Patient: sex F, age 39
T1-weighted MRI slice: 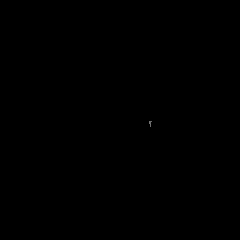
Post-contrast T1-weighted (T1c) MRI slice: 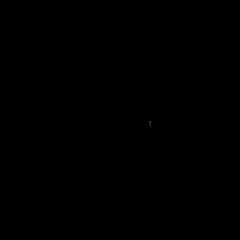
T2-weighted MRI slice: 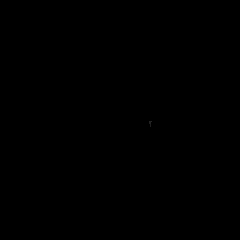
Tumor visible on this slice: no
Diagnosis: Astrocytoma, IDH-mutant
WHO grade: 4